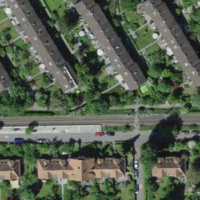
EUNIS habitat code: 55
Species observed at this site:
Allium ursinum
Centaurea scabiosa
Frangula alnus